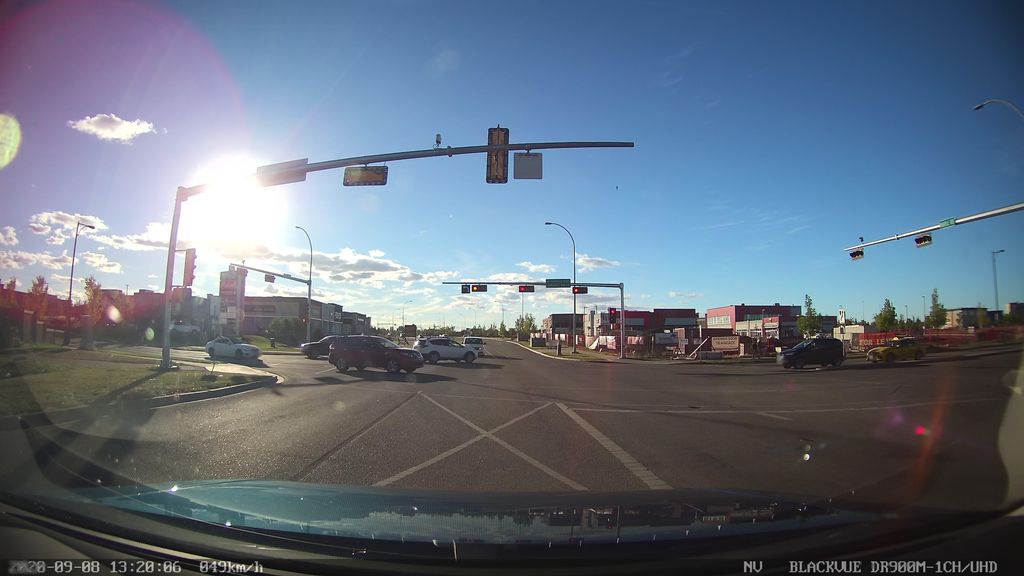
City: edmonton